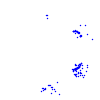
Particle: kaon